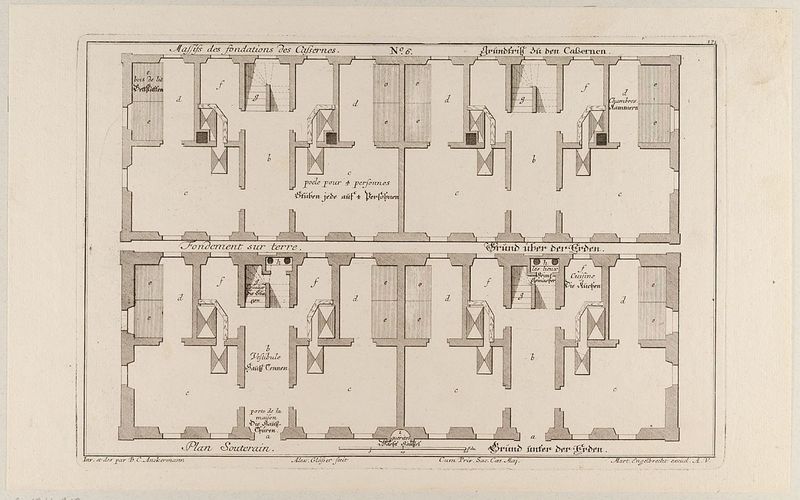
Titel: Grundriss zu den Kasernen
Künstler: Martin Engelbrecht
Standort: Hamburg
Institution: Museum für Kunst und Gewerbe Hamburg
Schlagwörter: skizze, zeichnung, zimmer, gebäude, haus, architektur, barock, schrift, papier, grafik, graphik, treppe, treppen, zahlen, deutsch, stufen, fotografie, photographie, wände, draufsicht, druckgraphik, druckgrafik, radierung, räume, entwurf, mauern, konstruktion, etagen, plan, kaserne, grundriss, wasserzeichen, souterrain, frakturschrift, reproduktionen, e, barockzeit, barockzeitalter, druckerzeugnisse, architekturdarstellungen, kellerplan, gebäudes, ornamentstich, vorlageblätter, grund über erden